Question: I have trying to write a query in Access 2010. I have a table:

Table name is 'power'. I have trying to write IF statement:
'''
Select IIf(power.gain_type = 'D', power.gain_max + 2.15)
'''
> If gain_type equals D, then gain_max sum 2.15
For example:
> 14.8 + 2.15 = 16.95.
Thanks in advance!
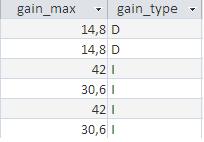
Answer: > Now I wondering how to insert an ELSEIF statment. "IF (gain_type='D'){gain_max+2.15} ELSEIF (gain_type='I'){gain_max-2.15} ELSE {gain_max}
You can either use SWITCH
'''
Select power.gain_max + Switch(power.gain_type='D', 2.15,
power.gain_type='I', -2.15,
true, 0)
from power
'''
or nest/chain the IIFs
'''
Select power.gain_max + IIf(power.gain_type='D', 2.15,
IIf(power.gain_type='I', -2.15, 0))
from power
'''
### Original
This does the select
'''
Select IIf(power.gain_type='D', power.gain_max+2.15, power.gain_max)
from power
'''
Are you trying to update?
'''
update power
set gain_max = gain_max+2.15
where gain_type='D'
'''
You can also use the fact that TRUE = -1 in Access
'''
Select power.gain_max-2.15*(power.gain_type='D')
from power
'''
References
- <URL>